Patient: sex M, age 44
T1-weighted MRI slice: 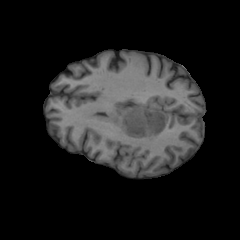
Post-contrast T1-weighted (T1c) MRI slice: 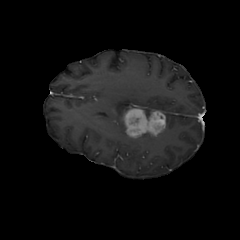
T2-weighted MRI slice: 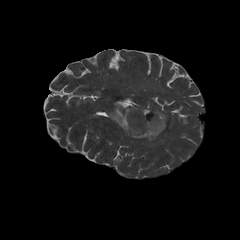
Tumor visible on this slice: yes
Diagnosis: Glioblastoma, IDH-wildtype
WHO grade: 4